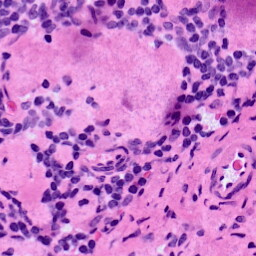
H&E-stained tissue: LymphNode